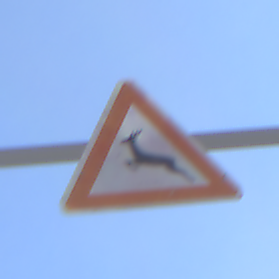
Verkehrszeichen: WildwechselRechts
Umgebung: Outdoor, Suburban
Tageszeit: MorningAfternoon
Wetter: PartlyCloudy
Licht: Natural
Jahreszeit: NotSpecified
Kontrast: HighContrast